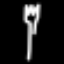
Label: fork